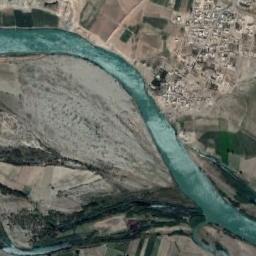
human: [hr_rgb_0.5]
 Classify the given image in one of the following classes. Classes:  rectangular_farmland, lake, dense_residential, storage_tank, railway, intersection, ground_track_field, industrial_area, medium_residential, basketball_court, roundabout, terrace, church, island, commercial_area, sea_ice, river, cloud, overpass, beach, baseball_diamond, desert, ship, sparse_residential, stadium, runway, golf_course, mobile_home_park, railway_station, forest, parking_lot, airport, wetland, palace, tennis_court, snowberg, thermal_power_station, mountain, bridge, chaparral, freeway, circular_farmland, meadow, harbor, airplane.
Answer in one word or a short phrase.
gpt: river